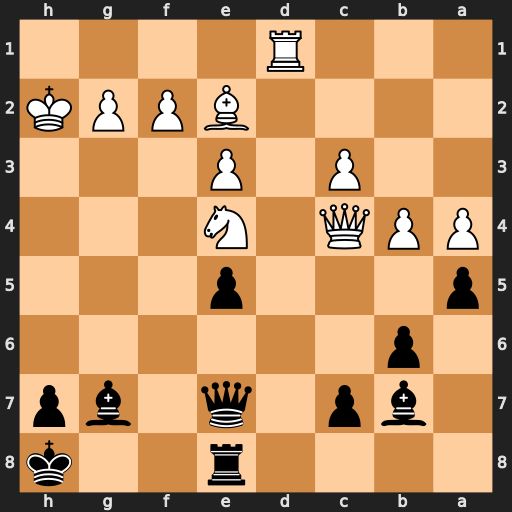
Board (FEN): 4r2k/1bp1q1bp/1p6/p3p3/PPQ1N3/2P1P3/4BPPK/3R4
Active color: b
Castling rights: -
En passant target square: -
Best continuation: Qh4+ Kg1 Qxe4 Qxe4 Bxe4